Question: Is there any way to access and manually set the z-index (for lack of better word) of the markings lines in a flot chart? Right now I am creating some markings on a line chart to use as thresholds (basic horizontal lines set to a specific value) and it's working great except when the markings happen to be lined up perfectly with the chart's grid lines. When that happens the grid line overlaps the marking line so it's hard to see the marking line. What I would like to do is manually set the marking line to be on top of the grid lines, but I can't figure out where to set that option (or if it's even possible).
Here is the markings array that I am creating (dynamically):
'''
markings: [ { y2axis: {from: -20, to: -20}, color: "#848484", lineWidth: 2.5 },{ y2axis: {from: -12, to: -12}, color: "#848484", lineWidth: 2.5 } ]
'''
Here is an image of the result (you can see the threshold at -12 is buried under the chart's gridline and appears almost like 2 thinner lines):

Thanks for any help or advice you can offer!
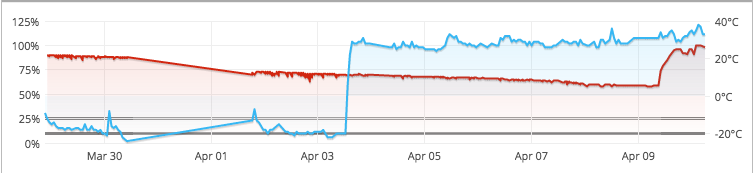
Answer: When drawing on the canvas there is no z-order. What is drawn later is drawn over older stuff. And when you look at the flot code (in the 'drawGrid()' function) you see that the markings are drawn first.
There are a few different solutions / work-arounds here:
1. You make a local copy of the jquery.flot.js file and change the code so that the markings are drawn last in the drawGrid() function.
2. You remove the markings and instead generate a simple data series with the two endpoints and add it to your dataset (preferably before your real data series). Then your markings data series is drawn after the grid and before your real data series.
3. You draw the markings manually after flot draws the grid and before flot draws the plot for the data. (See the documentation.)